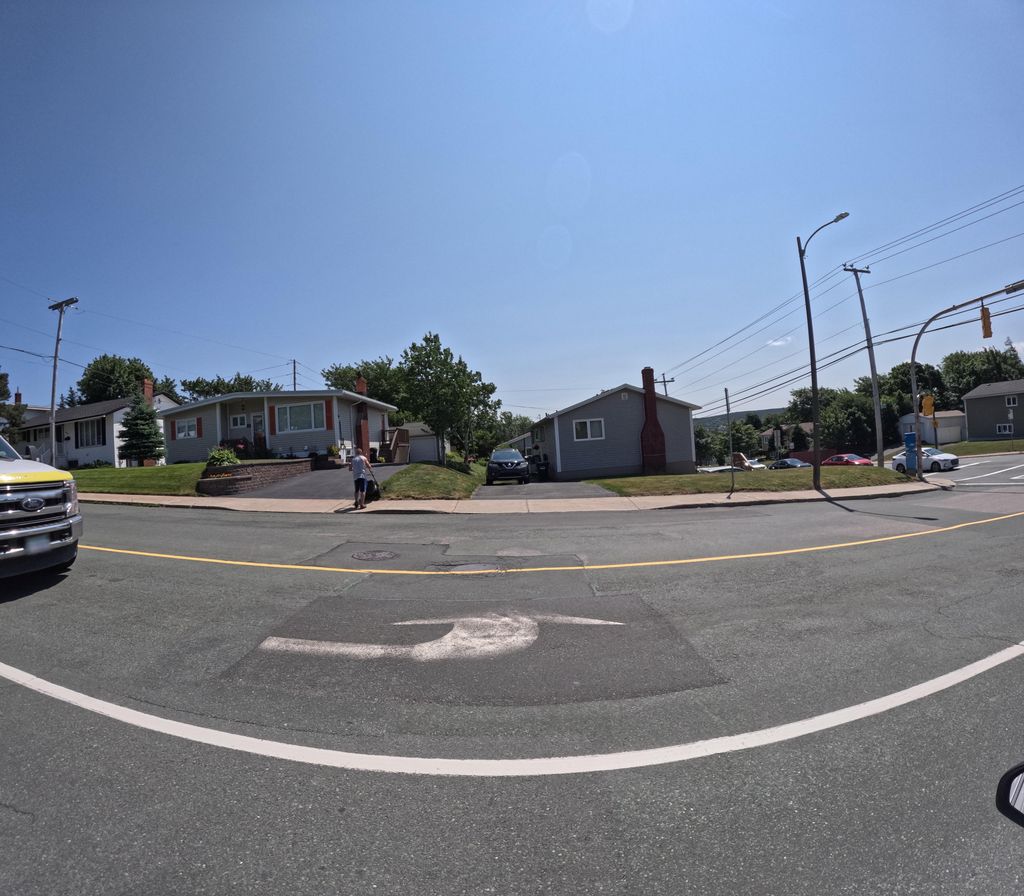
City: st_johns